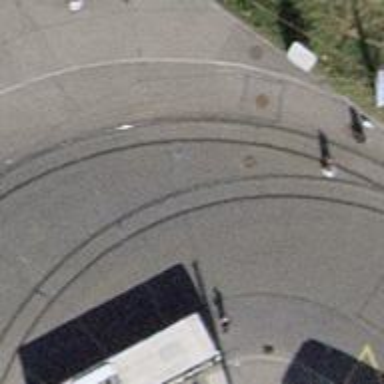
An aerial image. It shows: Unmarked tram crossing.